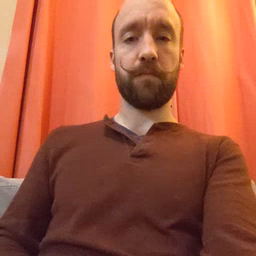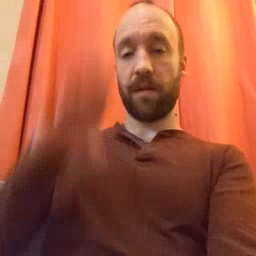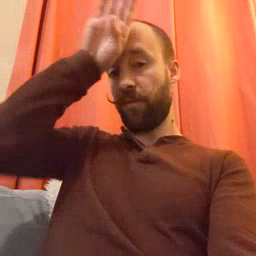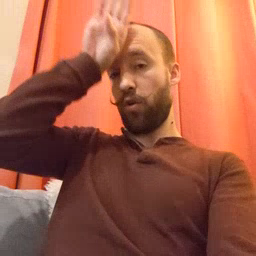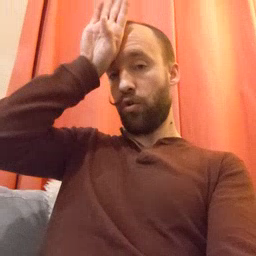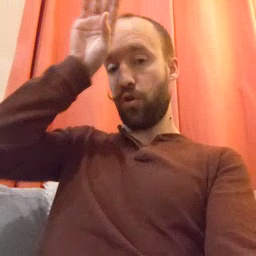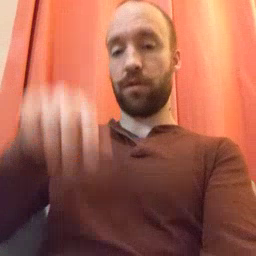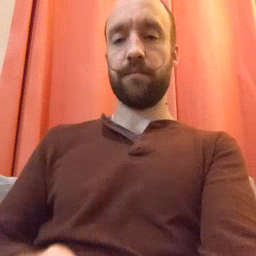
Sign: fireman